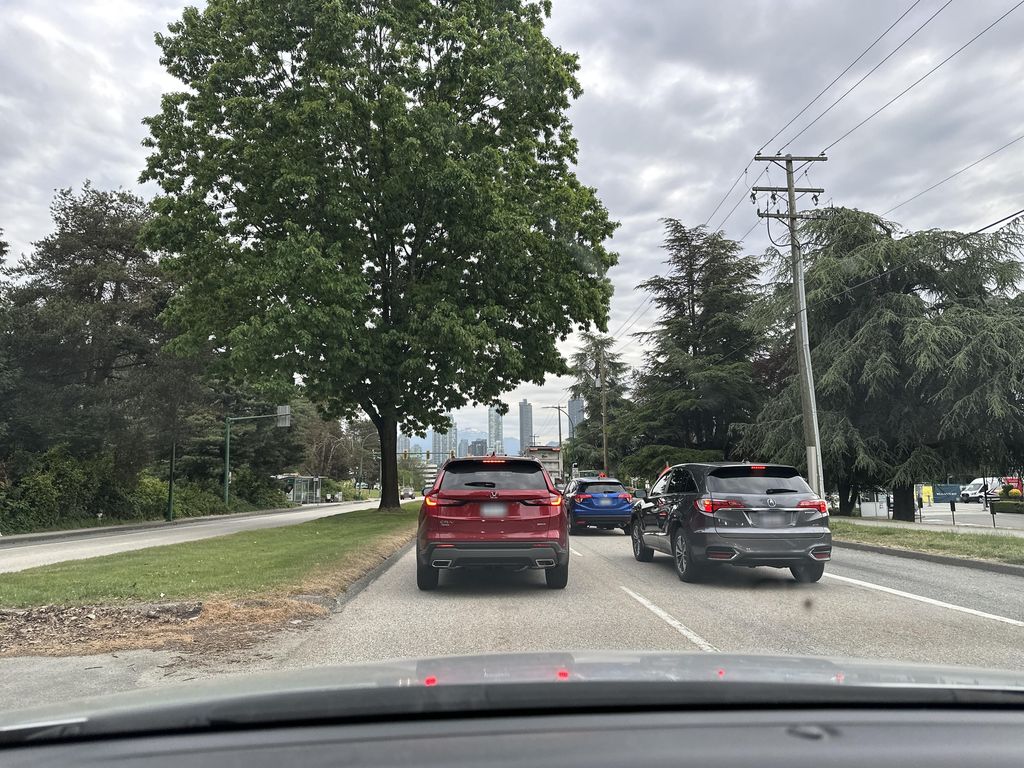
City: vancouver